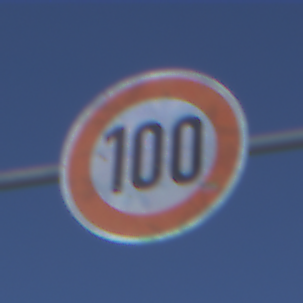
Verkehrszeichen: Geschwindigkeit100
Umgebung: Outdoor, Nature
Tageszeit: MorningAfternoon
Wetter: PartlyCloudy
Licht: Natural
Jahreszeit: NotSpecified
Kontrast: HighContrast